Field crop: maize
Growth stage: 2
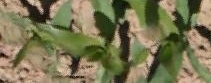
Species: maize